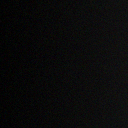
Screen state: off